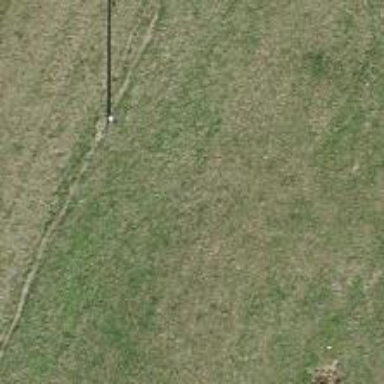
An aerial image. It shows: Power pole.